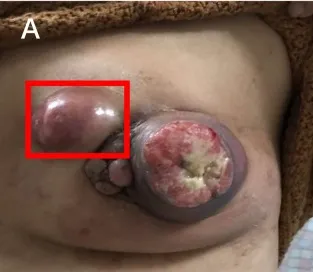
Patient was diagnosed with PSCC. (A) A mass in the left breast.
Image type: medical_photograph (other_medical_photograph)